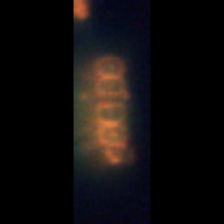
Taxon: Chaetoceros
Group: Diatoms